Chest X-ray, PA view. Patient: 68 years old, sex M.
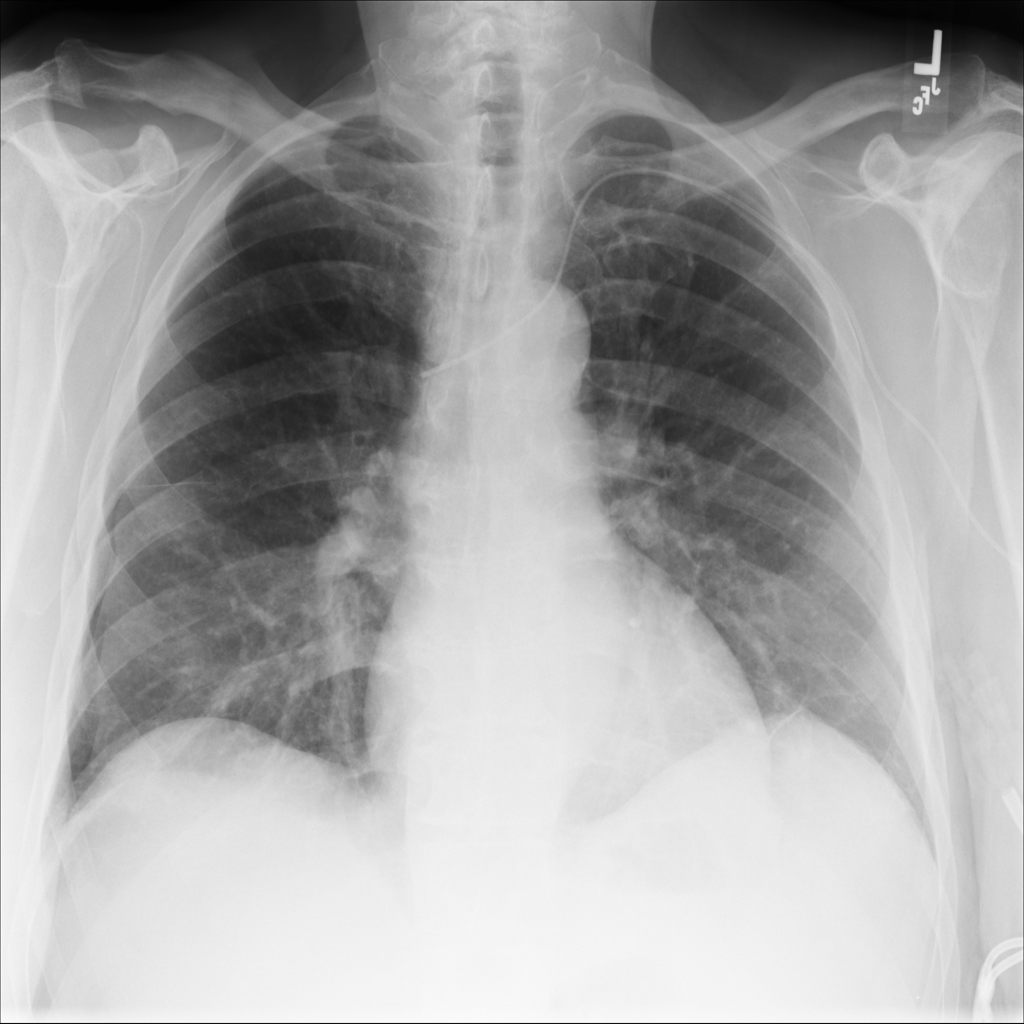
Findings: No Finding